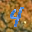
Label: 4